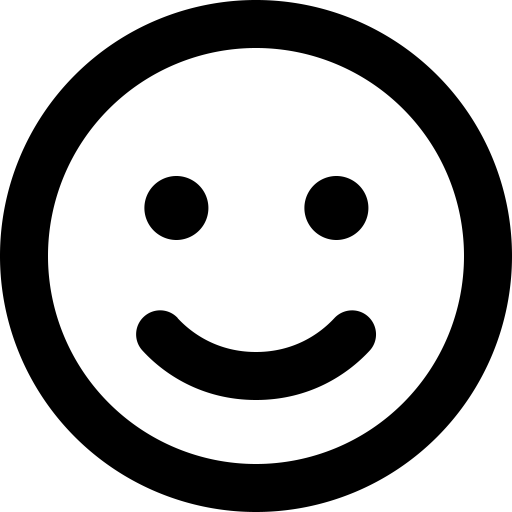
Tags: icon, FontAwesome, fa-icon, outline, face, smile